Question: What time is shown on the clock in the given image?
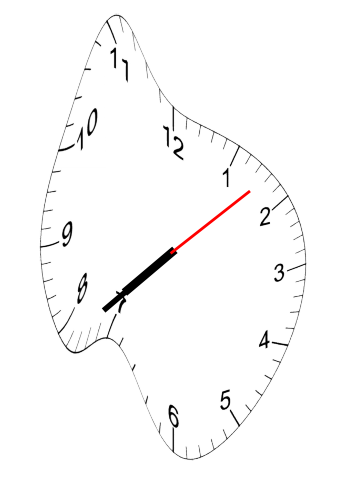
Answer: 07:38:08